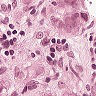
Metastatic tissue present: yes